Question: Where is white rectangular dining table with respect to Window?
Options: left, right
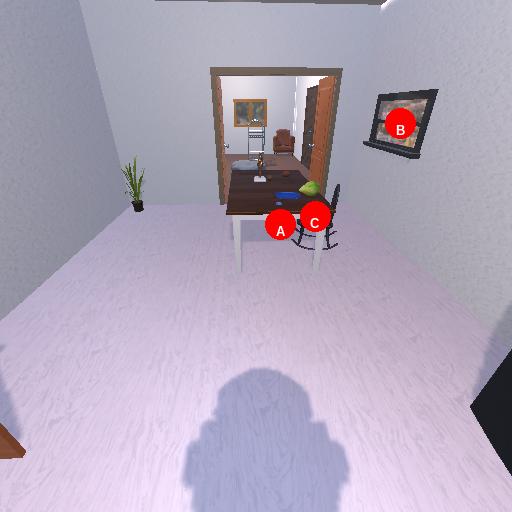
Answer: left